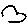
Label: bird